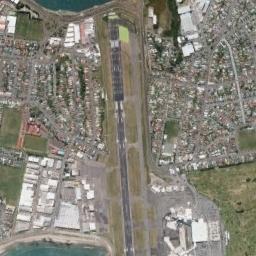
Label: airport